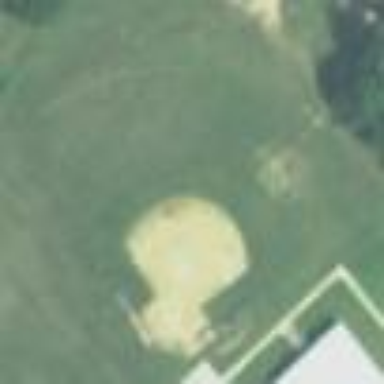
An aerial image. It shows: Baseball pitch for leisure land activities.